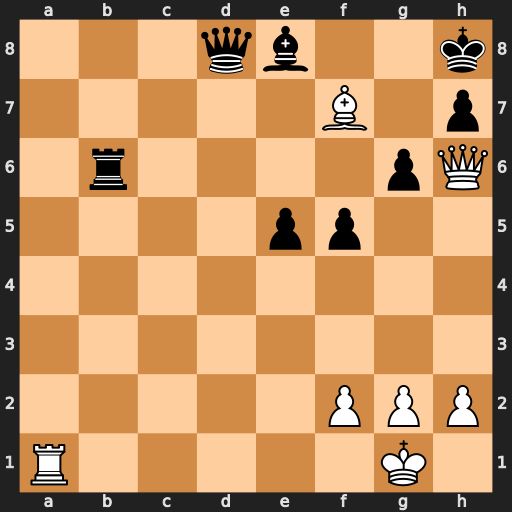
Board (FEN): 3qb2k/5B1p/1r4pQ/4pp2/8/8/5PPP/R5K1
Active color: w
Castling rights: -
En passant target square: -
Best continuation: Qf8#